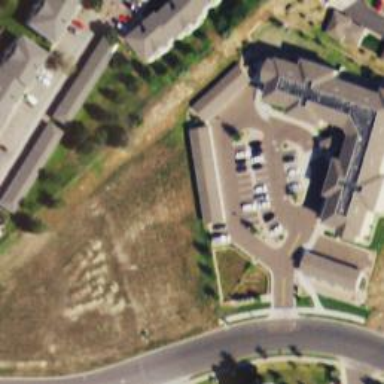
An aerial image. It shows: Nursing home.